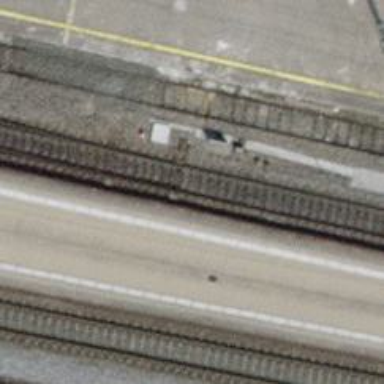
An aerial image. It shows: Railway switch.